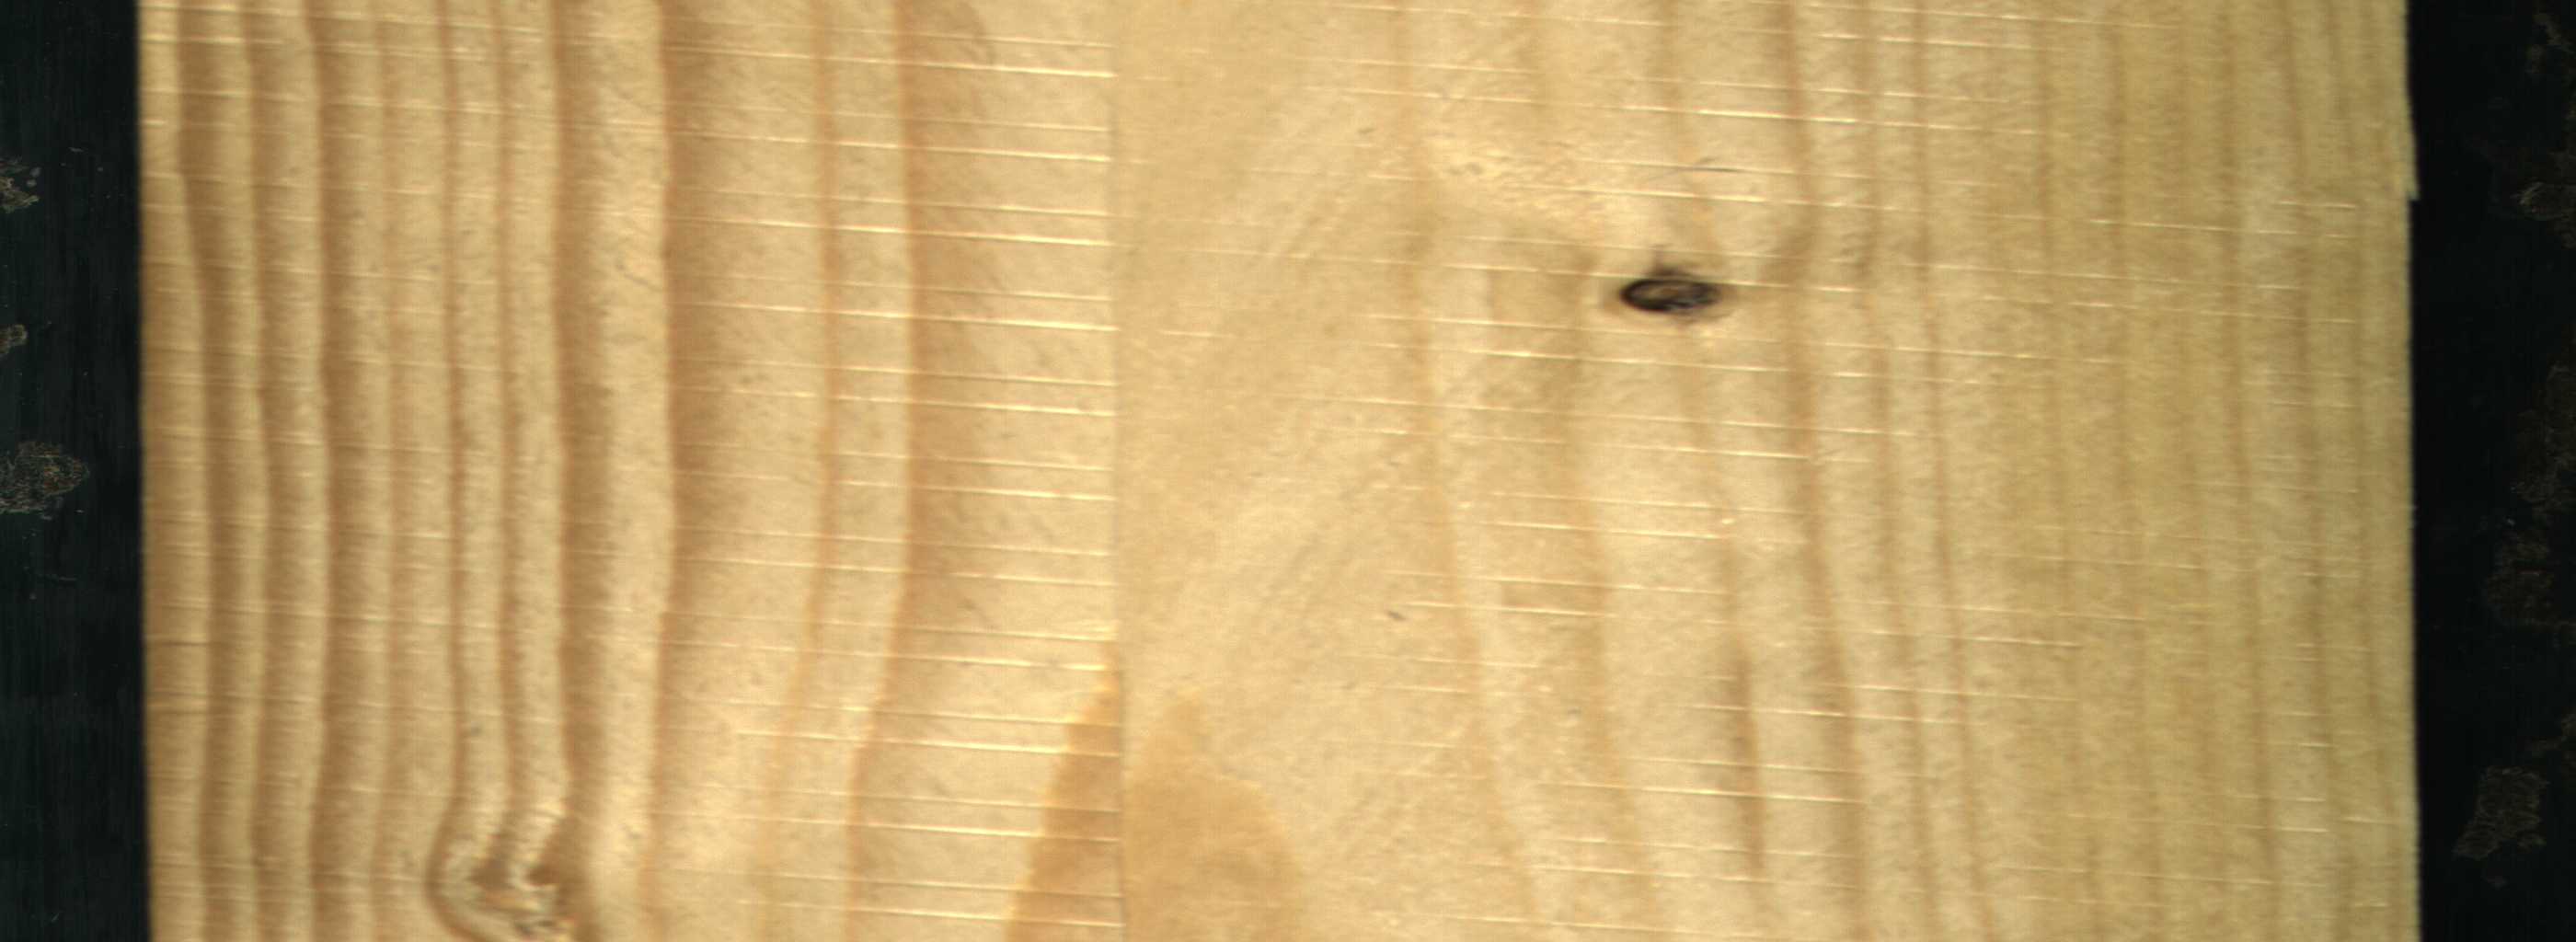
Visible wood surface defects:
Dead_Knot